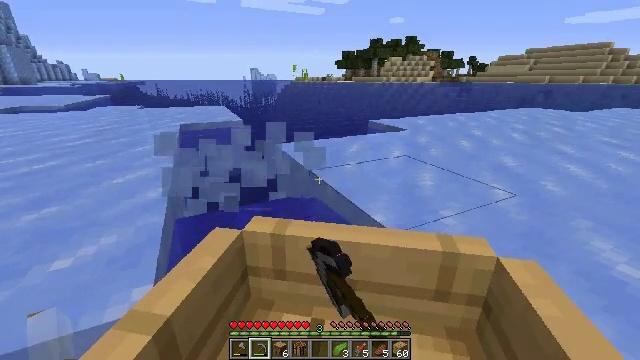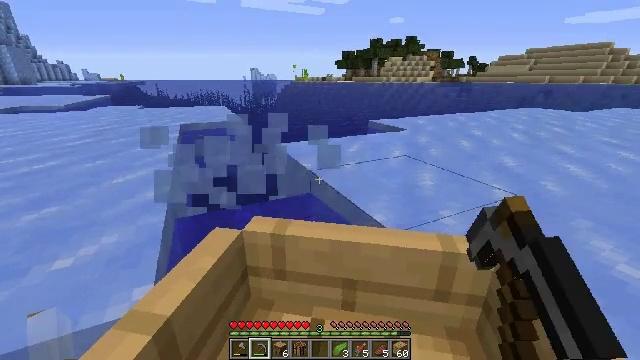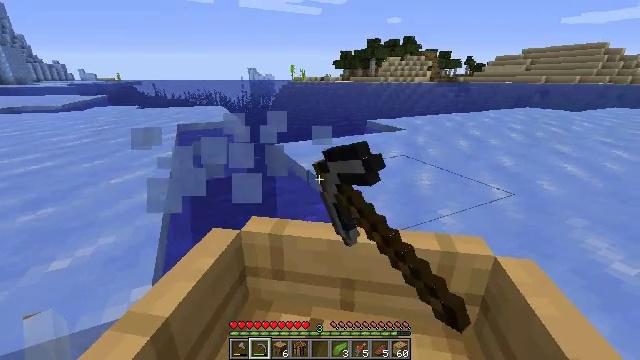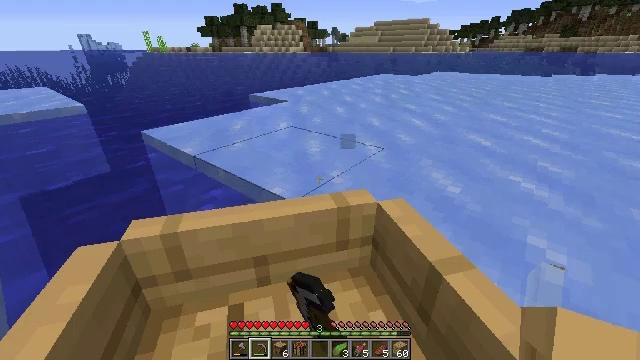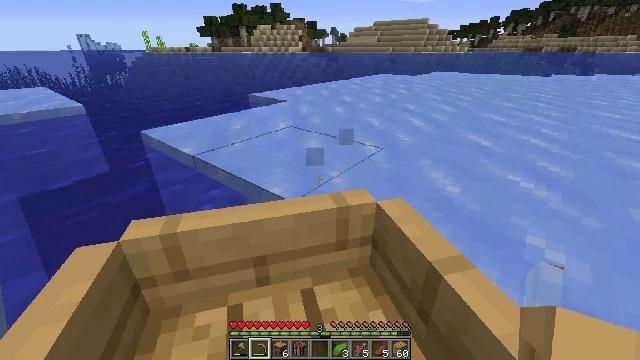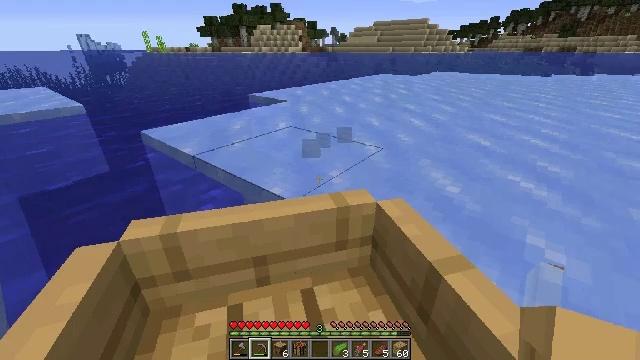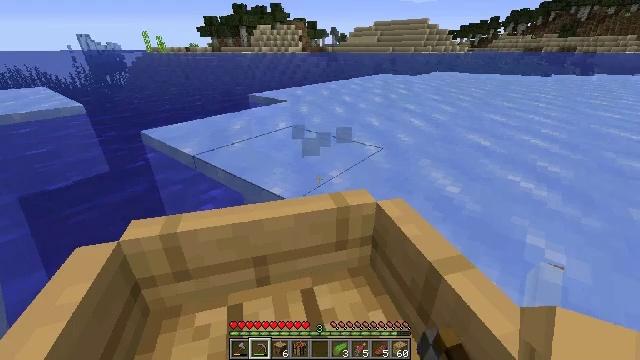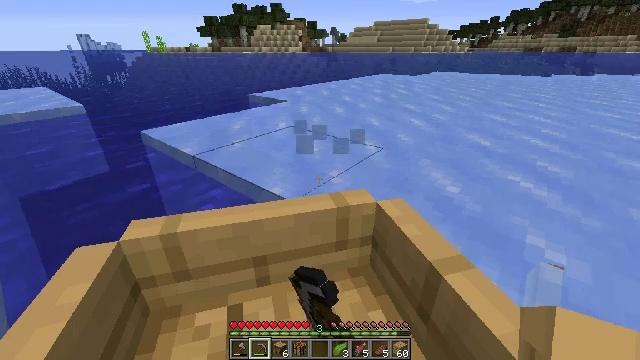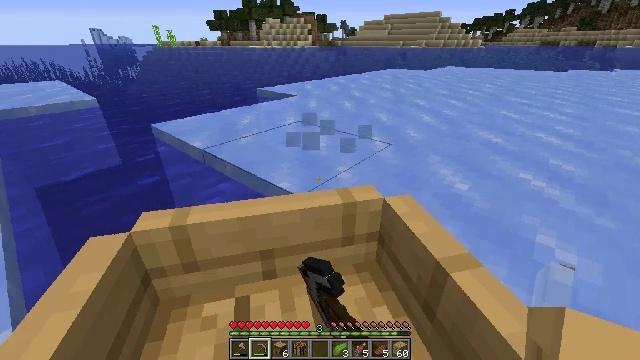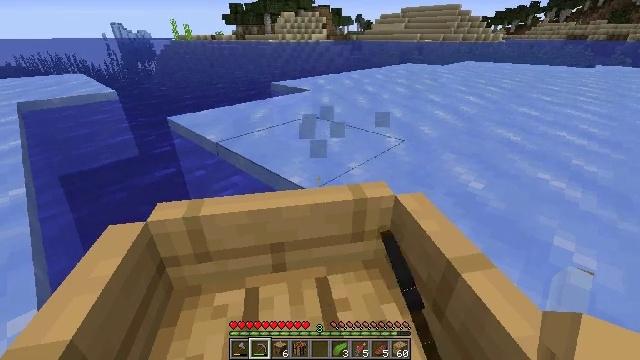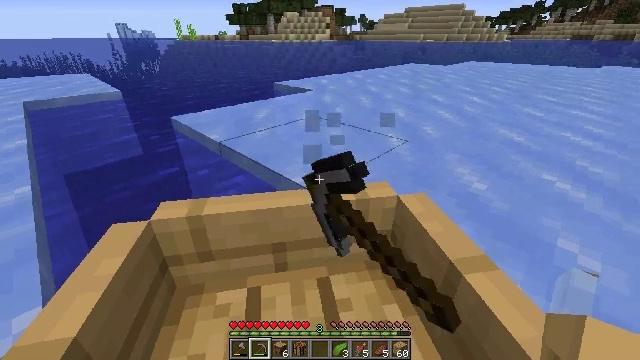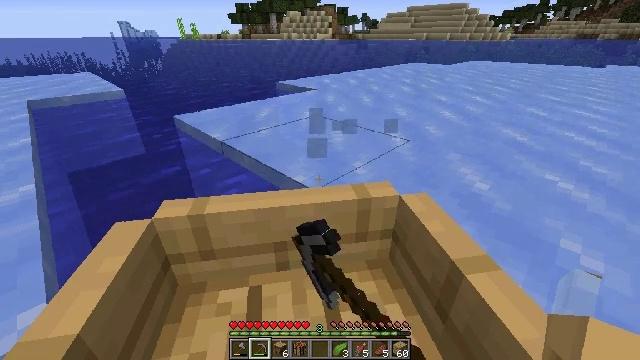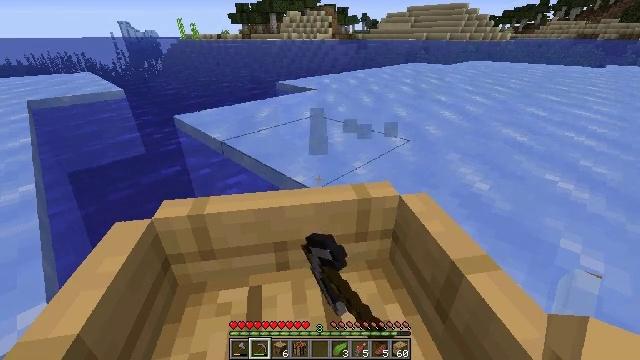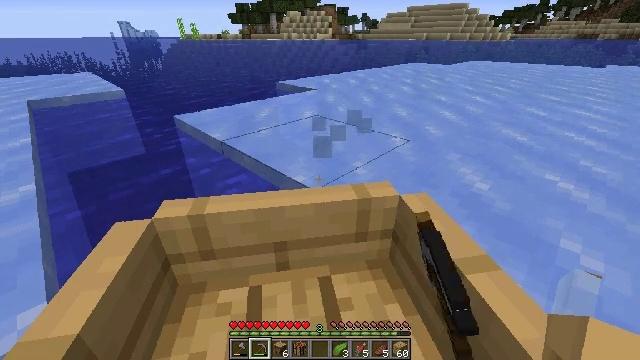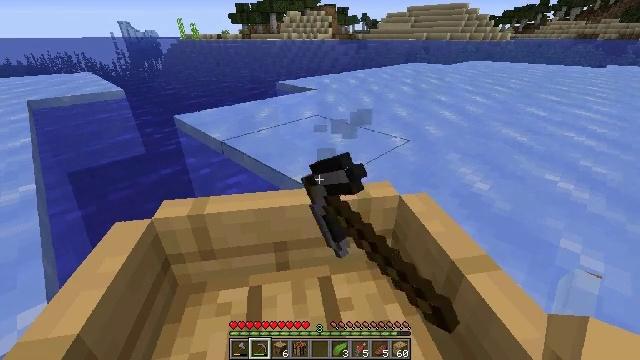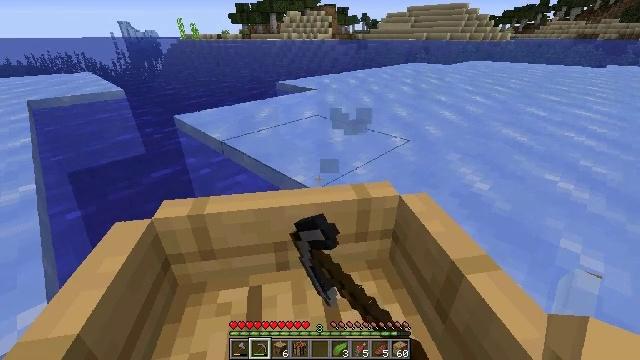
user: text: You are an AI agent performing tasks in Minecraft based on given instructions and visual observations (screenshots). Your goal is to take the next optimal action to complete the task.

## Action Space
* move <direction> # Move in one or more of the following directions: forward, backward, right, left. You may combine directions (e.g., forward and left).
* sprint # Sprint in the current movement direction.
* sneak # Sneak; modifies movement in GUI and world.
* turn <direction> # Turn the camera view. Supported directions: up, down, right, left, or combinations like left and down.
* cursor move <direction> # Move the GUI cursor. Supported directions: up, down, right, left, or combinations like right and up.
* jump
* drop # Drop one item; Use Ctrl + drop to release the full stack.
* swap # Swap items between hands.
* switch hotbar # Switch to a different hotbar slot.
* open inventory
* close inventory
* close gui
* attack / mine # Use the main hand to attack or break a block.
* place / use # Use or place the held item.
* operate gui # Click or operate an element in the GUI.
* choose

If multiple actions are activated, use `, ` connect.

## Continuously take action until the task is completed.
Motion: motion action
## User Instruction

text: Harvest the ice from frozen areas.
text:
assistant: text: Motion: attack / mine
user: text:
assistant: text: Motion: attack / mine
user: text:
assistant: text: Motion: turn right and down, attack / mine
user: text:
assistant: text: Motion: attack / mine
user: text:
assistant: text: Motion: attack / mine
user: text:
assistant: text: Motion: attack / mine
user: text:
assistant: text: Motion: attack / mine
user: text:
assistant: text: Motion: turn left and down, attack / mine
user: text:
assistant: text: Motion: turn left and down, attack / mine
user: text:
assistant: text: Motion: attack / mine
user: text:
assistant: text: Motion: attack / mine
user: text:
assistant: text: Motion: attack / mine
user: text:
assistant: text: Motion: attack / mine
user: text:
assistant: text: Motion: attack / mine
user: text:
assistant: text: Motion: attack / mine
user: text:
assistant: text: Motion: attack / mine
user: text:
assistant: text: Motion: attack / mine
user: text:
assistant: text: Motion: attack / mine
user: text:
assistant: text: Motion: attack / mine
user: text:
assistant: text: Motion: attack / mine
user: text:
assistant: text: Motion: attack / mine
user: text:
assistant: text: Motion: attack / mine
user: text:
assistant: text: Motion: attack / mine
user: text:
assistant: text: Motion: attack / mine
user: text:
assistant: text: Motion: attack / mine
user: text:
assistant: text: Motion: attack / mine
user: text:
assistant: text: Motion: attack / mine
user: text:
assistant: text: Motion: attack / mine
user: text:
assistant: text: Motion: attack / mine
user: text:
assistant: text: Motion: attack / mine